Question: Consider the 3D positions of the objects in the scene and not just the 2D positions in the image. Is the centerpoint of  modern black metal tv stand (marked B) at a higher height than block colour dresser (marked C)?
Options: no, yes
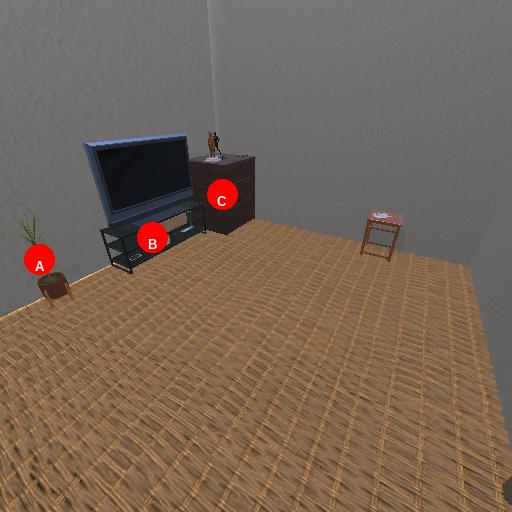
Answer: no